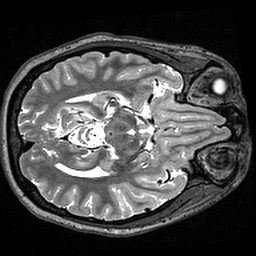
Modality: T2w
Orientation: axial
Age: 28
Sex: female
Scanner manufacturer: siemens
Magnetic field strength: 3 T
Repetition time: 3.2 s
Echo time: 0.567 s